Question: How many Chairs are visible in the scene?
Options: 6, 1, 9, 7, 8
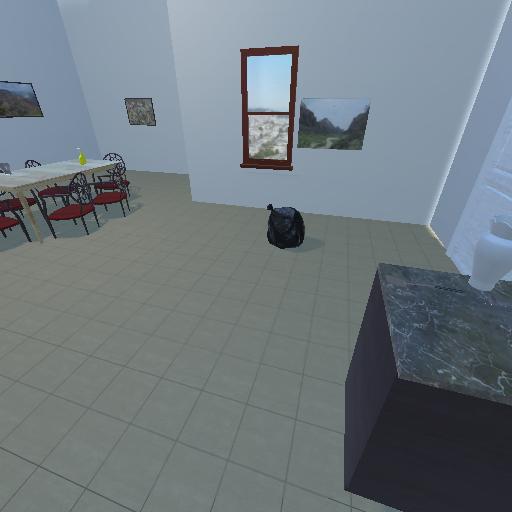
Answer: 6